Field crop: maize
Growth stage: 1
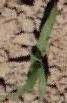
Species: maize